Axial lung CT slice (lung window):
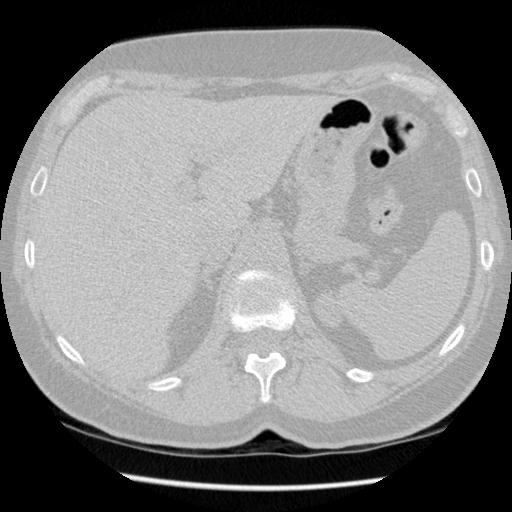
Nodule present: no